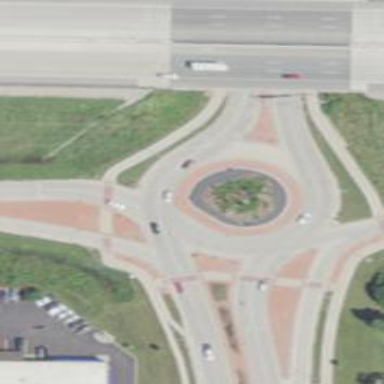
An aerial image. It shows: Roundabout on primary highway.